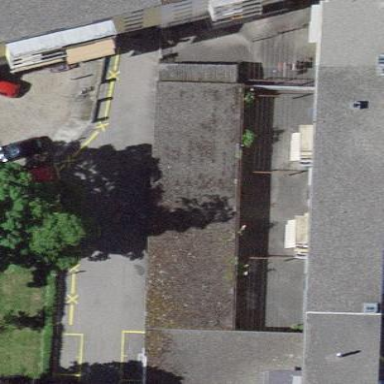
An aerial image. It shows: Group of garages.